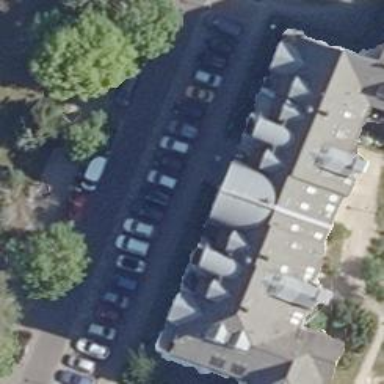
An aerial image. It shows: Apartment building with flat roof.